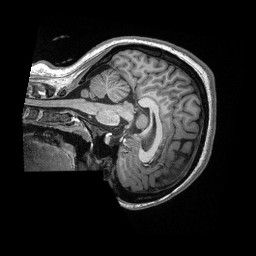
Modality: T1w
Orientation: sagittal
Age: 18
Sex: female
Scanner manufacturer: siemens
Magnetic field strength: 3 T
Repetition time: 2.3 s
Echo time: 0.00308 s